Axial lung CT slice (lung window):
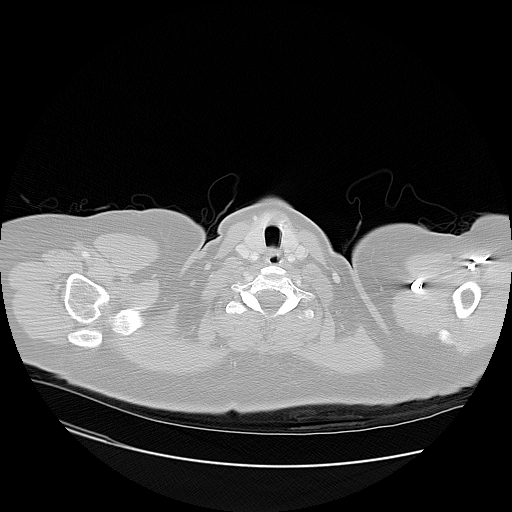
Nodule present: no